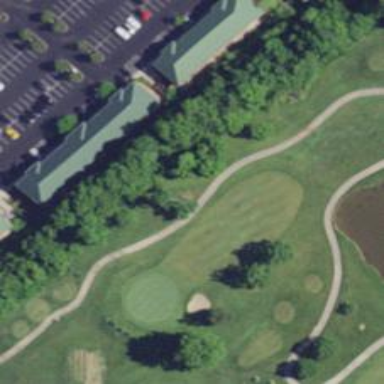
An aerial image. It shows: Golf hole.